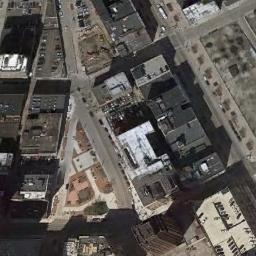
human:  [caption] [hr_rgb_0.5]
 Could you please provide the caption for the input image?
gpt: A commercial area with some buildings arranged neatly and some roads go through the commercial area .

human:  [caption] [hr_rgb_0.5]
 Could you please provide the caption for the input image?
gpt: In a business district there are several tall buildings of different shapes and several roads with many cars  There are many cars in the open space beside the road .

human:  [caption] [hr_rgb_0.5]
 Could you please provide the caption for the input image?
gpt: The commercial area is near the road with many cars .

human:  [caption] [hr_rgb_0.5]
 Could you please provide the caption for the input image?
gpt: The tall building in the middle of the picture is a rectangle .

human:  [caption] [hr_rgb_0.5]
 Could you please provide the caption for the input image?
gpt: There are some black buildings on a commercial area .